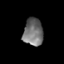
Tissue: skin
Cell type: Epithelial cells
Senescence score: 0.2354
Nuclear area (px): 527
Mean DAPI intensity: 114.471